Question: I want to change the color of the selected row.

As you may see, by default it has this light gray color.
I have no idea how to do that since I have found no way to access this row at all.
Is there any way to do that?
Demo code:
'''
struct ContentView: View {
var data = Array(0...20).map { "\($0)" }
@State private var selected = 0
var body: some View {
VStack {
Picker("", selection: $selected) {
ForEach(0 ..< data.count) {
Text(data[$0])
}
}
}
}
}
'''
A UIKit answer would also be welcomed since I have found no way either.
Thank you!
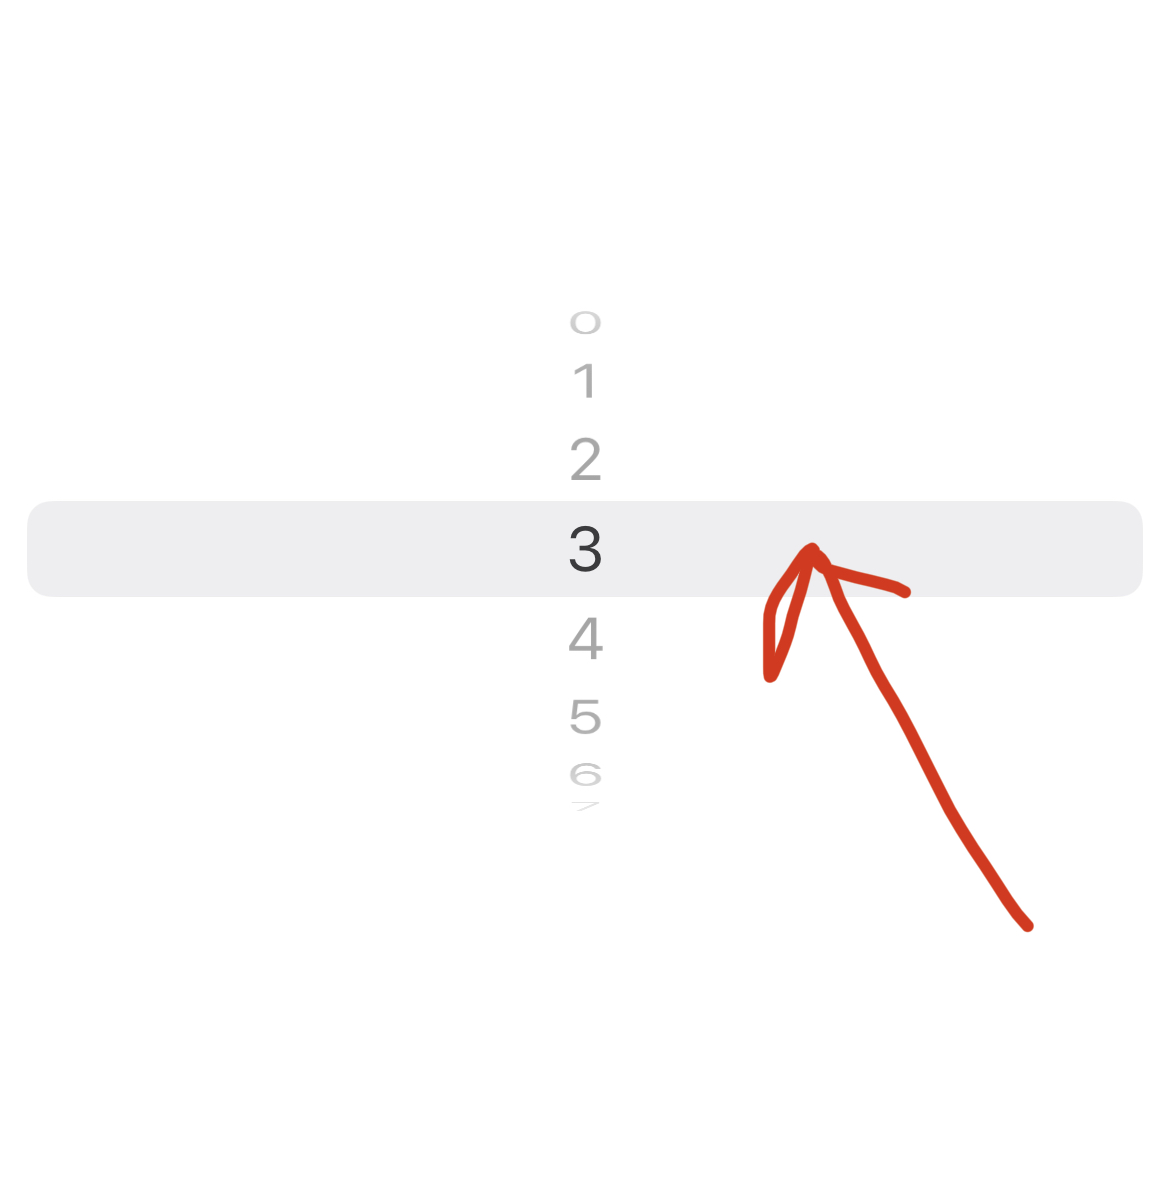
Answer: Here would be a way to somewhat customize it.
The workaround is to just simply put a RoundedRectangle with the color of your choice perfectly underneath it.
It's not perfect, since the gray default opacity overlay is on top of that color and one has to figure out the constraints based on the frame.

'''
struct ContentView: View {
var data = Array(0...20).map { "\($0)" }
@State private var selected = 0
var body: some View {
ZStack {
RoundedRectangle(cornerRadius: 5)
.frame(width: UIScreen.main.bounds.size.width-18, height: 32)
.foregroundColor(.green)
Picker("", selection: $selected) {
ForEach(0 ..< data.count) {
Text(data[$0])
}
}
}
}
}
'''